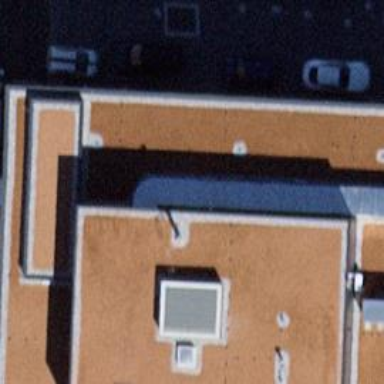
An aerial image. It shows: Restaurant.